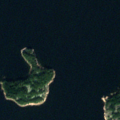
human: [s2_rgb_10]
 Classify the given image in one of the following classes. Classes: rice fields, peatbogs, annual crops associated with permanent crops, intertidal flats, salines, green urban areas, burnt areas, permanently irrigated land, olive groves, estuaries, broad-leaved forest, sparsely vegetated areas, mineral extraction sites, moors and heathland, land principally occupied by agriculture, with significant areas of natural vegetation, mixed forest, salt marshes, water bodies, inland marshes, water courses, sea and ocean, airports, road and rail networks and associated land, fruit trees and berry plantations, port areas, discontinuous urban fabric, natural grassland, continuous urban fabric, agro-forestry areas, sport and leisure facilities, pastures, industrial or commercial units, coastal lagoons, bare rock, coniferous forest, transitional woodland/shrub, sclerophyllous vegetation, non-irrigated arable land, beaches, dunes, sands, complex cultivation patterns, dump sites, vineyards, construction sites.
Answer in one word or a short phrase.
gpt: coniferous forest, mixed forest, sea and ocean